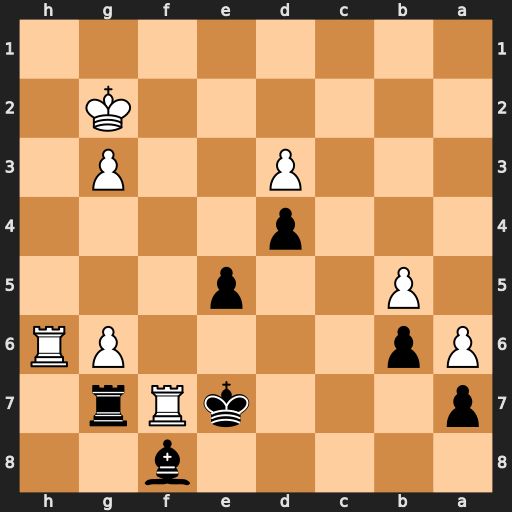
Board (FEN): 5b2/p3kRr1/Pp4PR/1P2p3/3p4/3P2P1/6K1/8
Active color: b
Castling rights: -
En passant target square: -
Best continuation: Rxf7 Rh5 Rg7